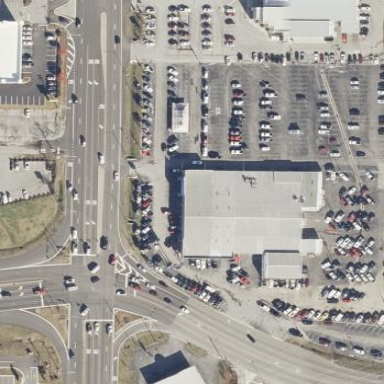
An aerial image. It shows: Retail building with car shop.